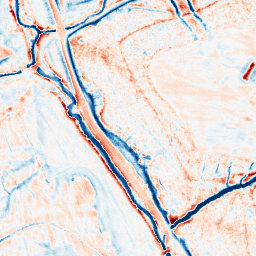
Category: edge_preserving
Decomposition family: guided
Decomposition parameters: radius: 4
eps: 0.001
Upsampling method: lanczos
Upsampling parameters: scale: 4
Upsampling scale: 4